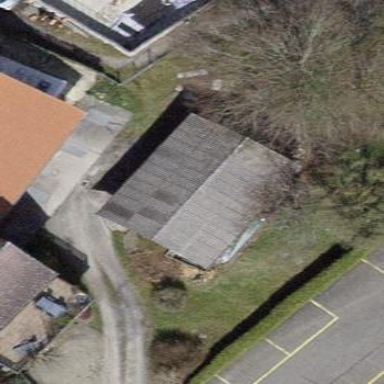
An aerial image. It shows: Garage building.